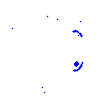
Particle: electron